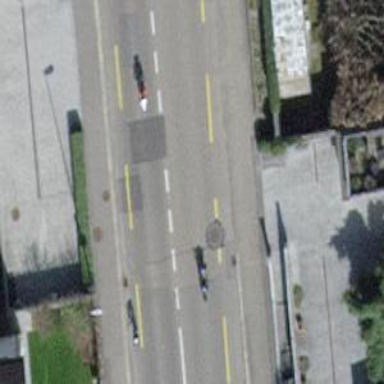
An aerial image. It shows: Asphalt road with primary highway designation. It includes separate cycle lane and sidewalk.